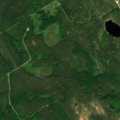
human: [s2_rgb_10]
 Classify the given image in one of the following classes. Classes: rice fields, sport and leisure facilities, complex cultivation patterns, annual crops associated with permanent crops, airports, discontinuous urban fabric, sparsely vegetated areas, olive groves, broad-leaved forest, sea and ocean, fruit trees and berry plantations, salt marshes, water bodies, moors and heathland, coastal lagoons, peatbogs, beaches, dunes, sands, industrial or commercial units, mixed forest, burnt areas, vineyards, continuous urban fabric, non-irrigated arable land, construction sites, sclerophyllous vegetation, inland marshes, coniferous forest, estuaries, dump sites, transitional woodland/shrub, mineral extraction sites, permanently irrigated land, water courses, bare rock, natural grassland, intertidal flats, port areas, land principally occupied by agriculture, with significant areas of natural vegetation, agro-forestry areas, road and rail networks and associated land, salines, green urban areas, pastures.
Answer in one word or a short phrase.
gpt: coniferous forest, mixed forest, transitional woodland/shrub